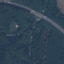
Land use / land cover: Highway